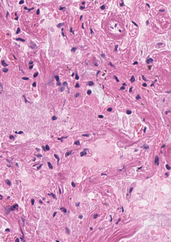
Tumor epithelial tissue: no
Tumor-associated stroma tissue: no
Normal tissue: yes